Question: I have a bar chart with a variable "MBA Type" in the axis.
"MBA Type" is a categorical variable with the following possible successive values: {MBA-LB, MBA1, MBA2, EMAP}
Values are calculated from the measure "Student variation", which should count the difference between the number of students in each MBA type and the number of students when "MBA Type" == LB.
Student variation should follow this logic: A - B, where A should be responsive to the Axis values, and B should have always "MBA Type"= MBA-LB
For illustration, you can find the following chart (what I currently have):

I would like the value corresponding to MBA-LB (17) to be subtracted from each bar. (i.e. MBA-LB=0, MBA1=-10, MBA2=-16, EMAP=-13)
Additionally, I would like to apply other filters to this visual. So I cannot use the following for calculating B:
'''
B =
VAR
VAR_MBALB = FILTER(ALL('Table'), 'Table'[MBA Type] = "MBA-LB")
RETURN
CALCULATE(SUM('Table'[students]), VAR_MBALB)
'''
I guess a solution might be to prevent B from being affected by the variable "MBA Type", and fix a specific value to it.
Any ideas on how I can do this?
Any comment or suggestions will be much appreciated.
Cheers!
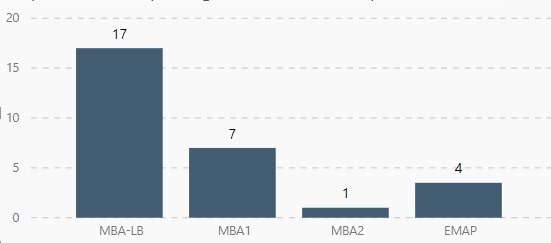
Answer: See <URL>
> ALL(Table) Removes all filters from the specified table.ALL (Column[, Column[, ...]]) Removes all filters from the specified
columns in the table; all other filters on other columns in the table
still apply.
So if you want to remove only the filter on MBA Type then use:
'''
B =
VAR
VAR_MBALB = FILTER(ALL('Table'[MBA Type]), 'Table'[MBA Type] = "MBA-LB")
RETURN
CALCULATE(SUM('Table'[students]), VAR_MBALB)
'''